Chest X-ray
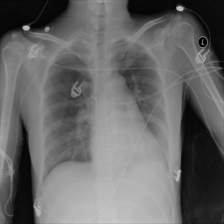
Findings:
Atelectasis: negative
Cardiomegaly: negative
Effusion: negative
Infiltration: negative
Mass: negative
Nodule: negative
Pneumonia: negative
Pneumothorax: negative
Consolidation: negative
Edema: negative
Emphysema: negative
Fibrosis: negative
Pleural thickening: negative
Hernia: negative